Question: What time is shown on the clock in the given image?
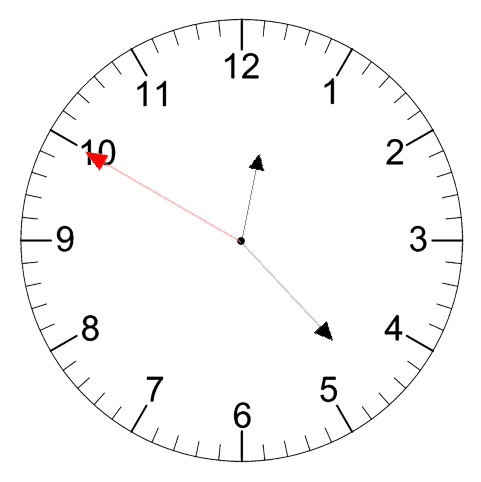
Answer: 12:22:50